Question: I am trying to map New Mexico with each county labeled, but the label size is always much larger than desired.
Here is the code I have used so far.
'''
plot_usmap("counties", include=("NM"), labels=TRUE, label_color="red")
'''
and my map ends up looking like this:

How do I change the size of the labels to make them not over lap?
I have tried size= but that only changed the size of the boarders.
Thanks for the help.
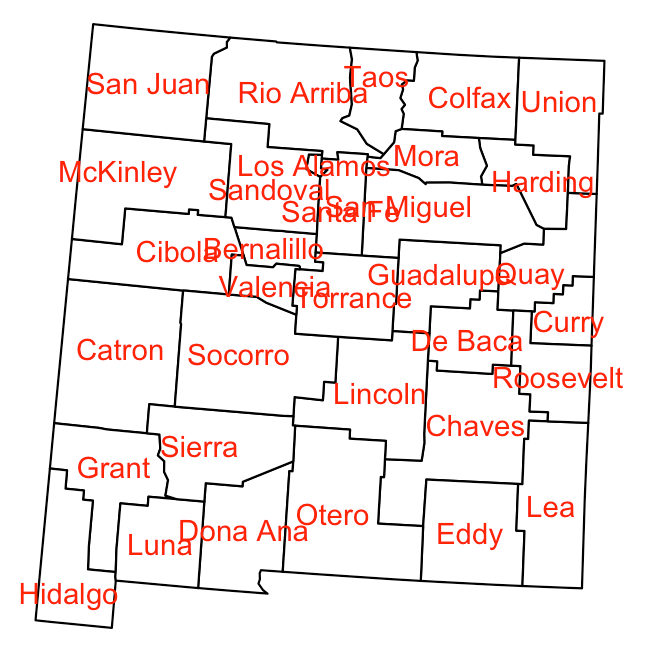
Answer: You can set the label font size using the following solution:
'''
library(usmap)
p <- plot_usmap("counties", include=("NM"), labels=TRUE, label_color="red")
# Set label font size
p$layers[[2]]$aes_params$size <- 5
print(p)
'''
<URL>